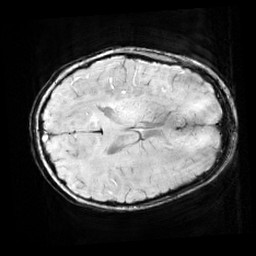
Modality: SWI
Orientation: axial
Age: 9
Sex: female
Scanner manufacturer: siemens
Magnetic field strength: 3 T
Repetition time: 0.027 s
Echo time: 0.02 s